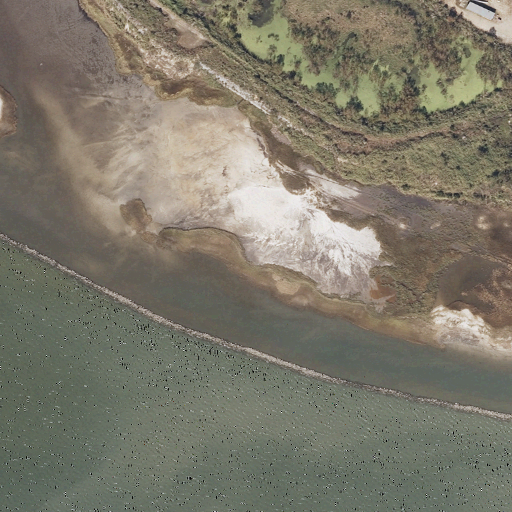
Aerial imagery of island in Mississippi named Greenwood Island containing open water, herbaceous wetlands, grassland, open development, low intensity development, medium intensity development, and high intensity development